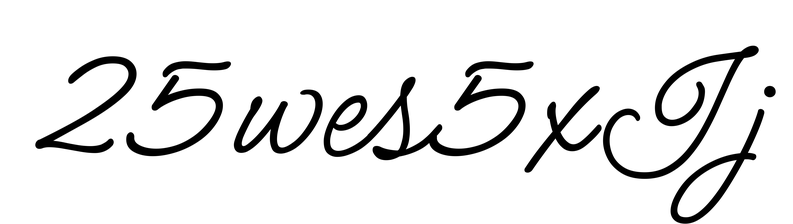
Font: MeowScript-Regular